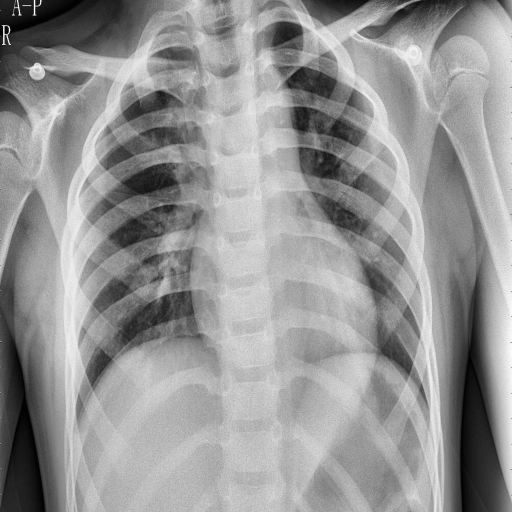
Finding: PNEUMONIA